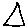
Label: triangle